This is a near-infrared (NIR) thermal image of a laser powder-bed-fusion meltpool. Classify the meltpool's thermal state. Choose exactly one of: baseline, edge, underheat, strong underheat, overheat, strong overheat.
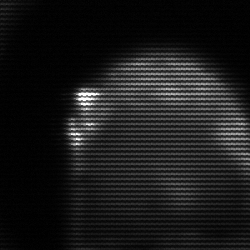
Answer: edge